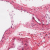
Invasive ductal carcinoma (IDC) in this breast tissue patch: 0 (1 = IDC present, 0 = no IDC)